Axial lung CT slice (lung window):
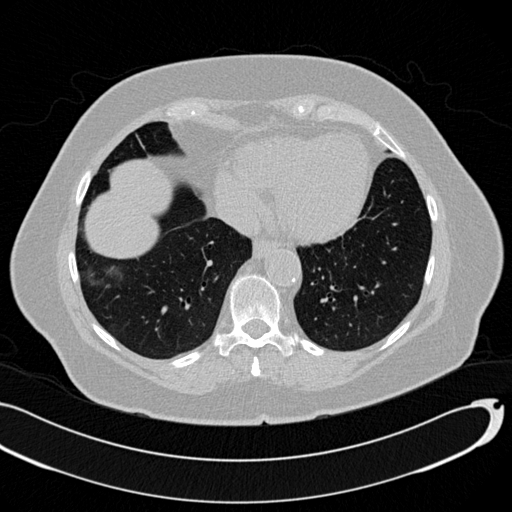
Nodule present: no